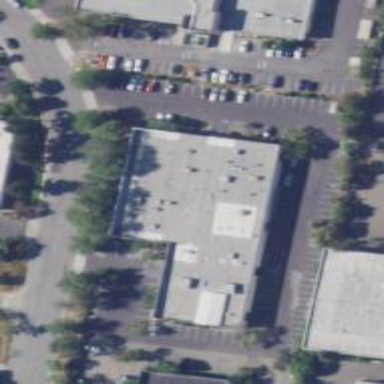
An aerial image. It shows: Building.